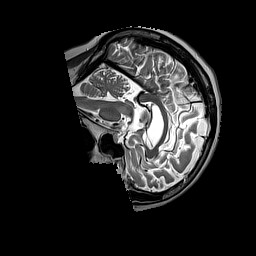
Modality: T2w
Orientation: sagittal
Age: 68
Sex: female
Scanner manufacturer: siemens
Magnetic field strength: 3 T
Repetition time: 3.2 s
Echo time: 0.212 s